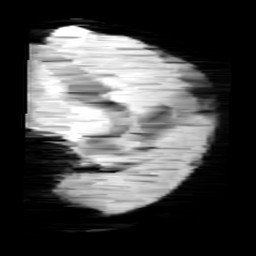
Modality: minIP
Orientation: sagittal
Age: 9
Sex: male
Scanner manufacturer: siemens
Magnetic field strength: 3 T
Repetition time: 0.027 s
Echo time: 0.02 s